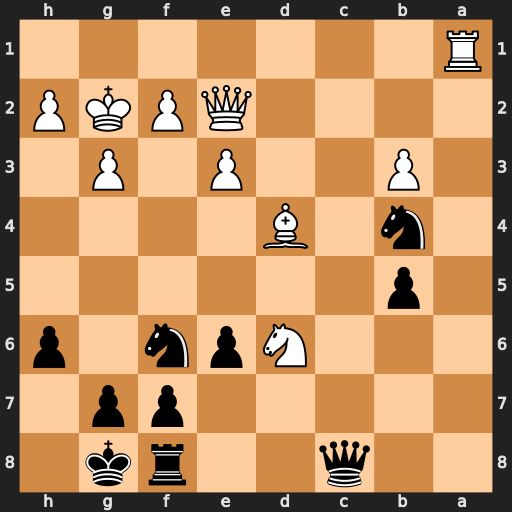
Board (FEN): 2q2rk1/5pp1/3Npn1p/1p6/1n1B4/1P2P1P1/4QPKP/R7
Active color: b
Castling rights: -
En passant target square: -
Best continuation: Qc6+ Qf3 Qxd6 Bxf6 gxf6